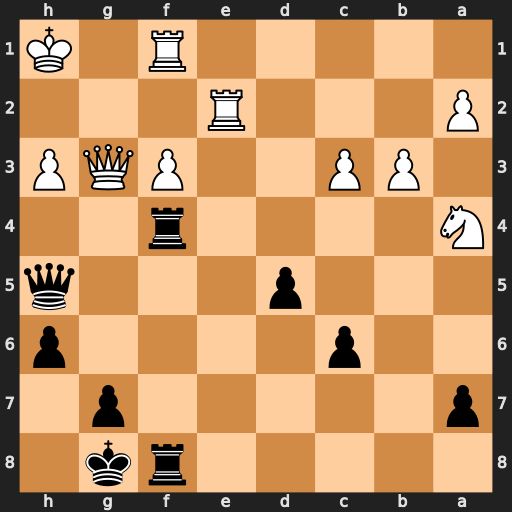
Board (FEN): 5rk1/p5p1/2p4p/3p3q/N4r2/1PP2PQP/P3R3/5R1K
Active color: b
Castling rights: -
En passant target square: -
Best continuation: Rxf3 Rxf3 Rxf3 Re5 g5 Re3 Rxg3